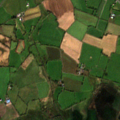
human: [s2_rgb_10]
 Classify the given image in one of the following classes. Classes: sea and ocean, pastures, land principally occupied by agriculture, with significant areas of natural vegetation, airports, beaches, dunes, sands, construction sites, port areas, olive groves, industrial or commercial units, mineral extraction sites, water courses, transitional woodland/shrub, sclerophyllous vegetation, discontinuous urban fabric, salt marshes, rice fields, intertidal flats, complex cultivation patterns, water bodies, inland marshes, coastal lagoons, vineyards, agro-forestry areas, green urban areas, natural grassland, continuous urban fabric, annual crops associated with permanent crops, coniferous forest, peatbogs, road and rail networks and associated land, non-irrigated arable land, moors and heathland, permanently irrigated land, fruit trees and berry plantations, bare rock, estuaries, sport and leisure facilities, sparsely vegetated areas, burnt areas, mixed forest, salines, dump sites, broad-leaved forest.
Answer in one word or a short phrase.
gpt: pastures